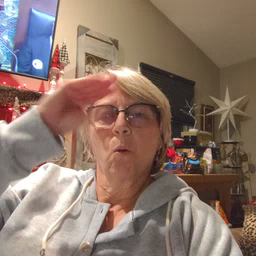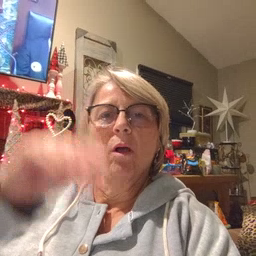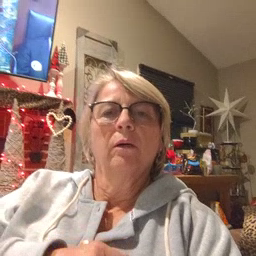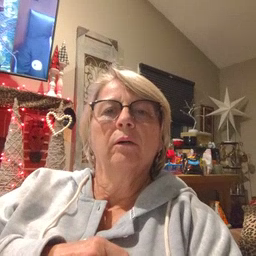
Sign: boy